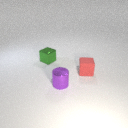
small red rubber cube to the right of small green metal cube